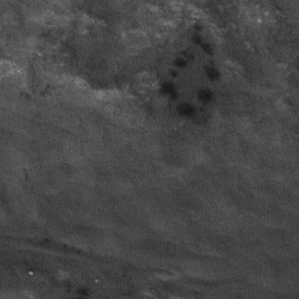
Label: frost